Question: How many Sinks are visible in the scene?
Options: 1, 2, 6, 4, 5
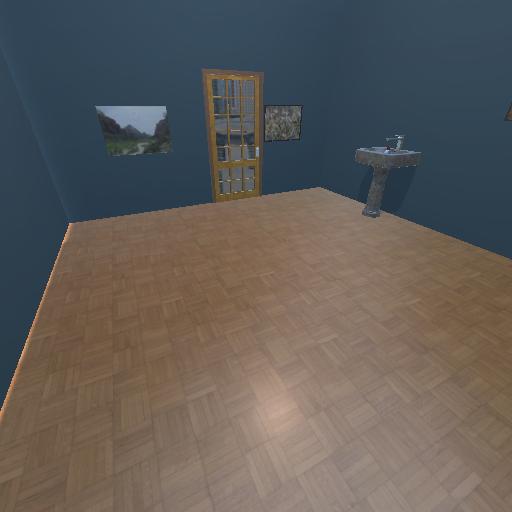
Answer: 1